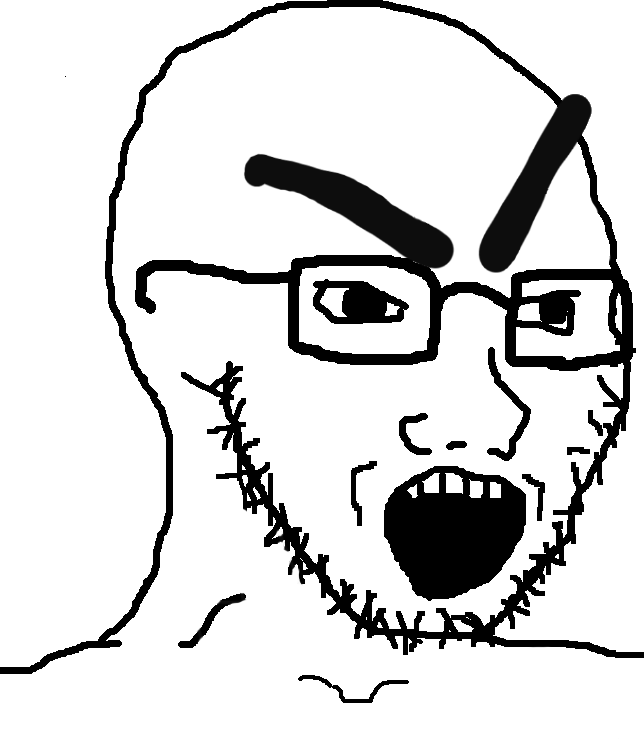
Label: 5_Soyjak